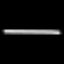
Label: line